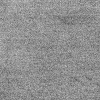
Atmospheric dust classification: dusty